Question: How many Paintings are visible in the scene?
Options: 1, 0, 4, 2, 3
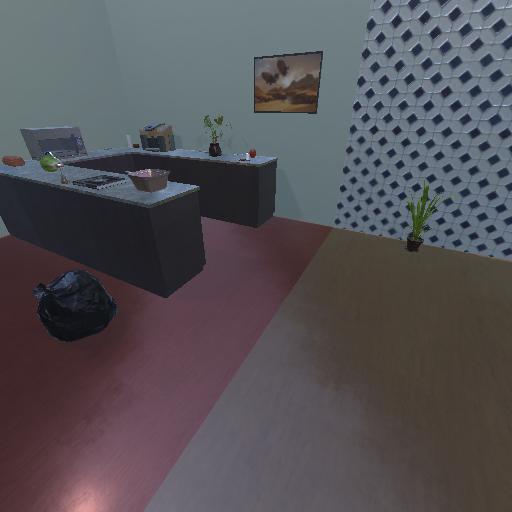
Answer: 1